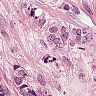
Metastatic tissue present: yes